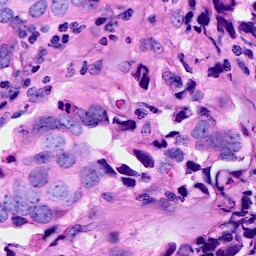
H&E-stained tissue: Breast